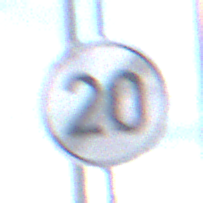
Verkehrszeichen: EndeGeschwindigkeit20
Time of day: SunriseSunset
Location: Outdoor (Suburban)
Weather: PartlyCloudy
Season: NotSpecified
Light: Natural